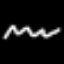
Label: squiggle